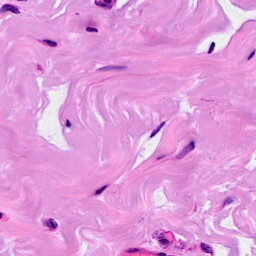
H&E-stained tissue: Breast